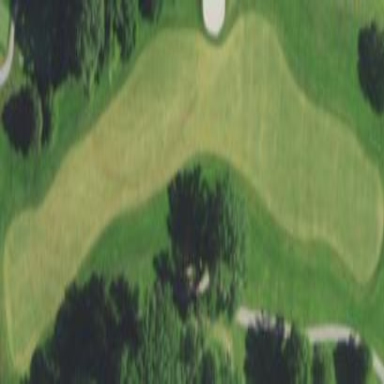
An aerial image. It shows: Grassy area designated as golf fairway.